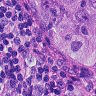
Metastatic tissue present: yes